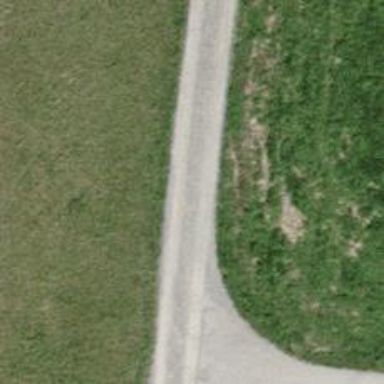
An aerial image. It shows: Compacted track road with grade3 tracktype.